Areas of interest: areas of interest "Tennis Court"
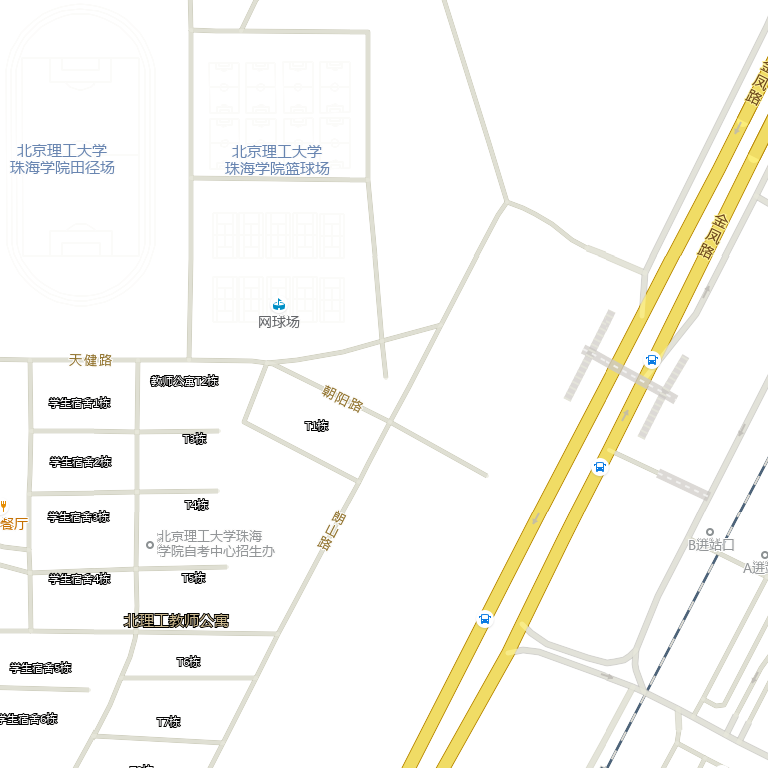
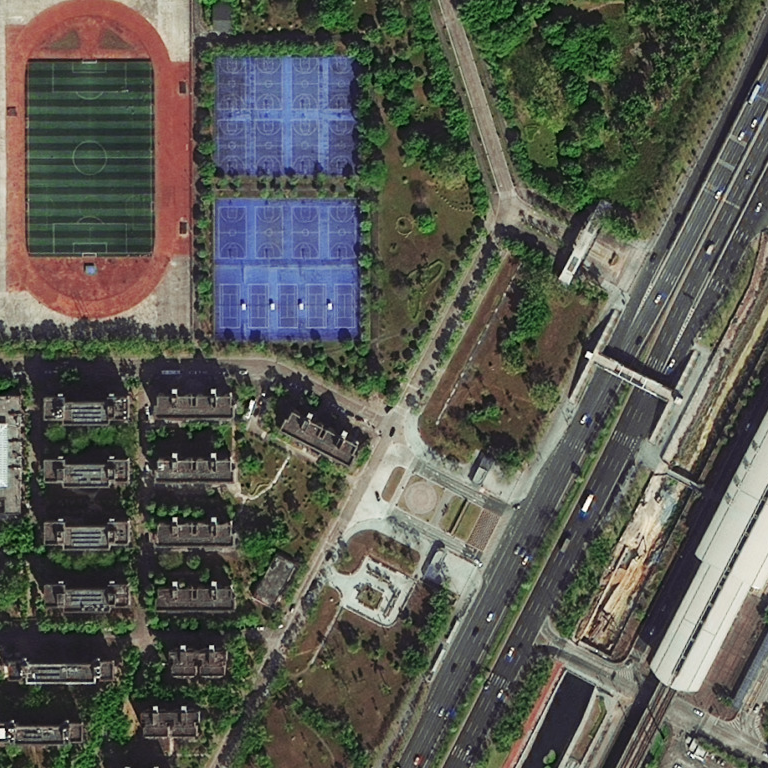